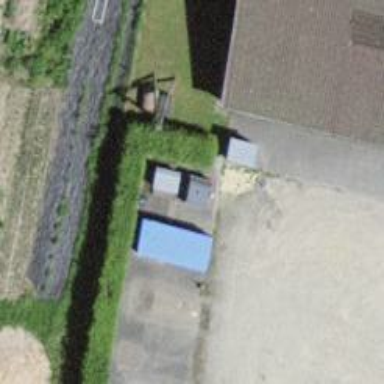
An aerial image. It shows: Recycling container at amenity designated for recycling.